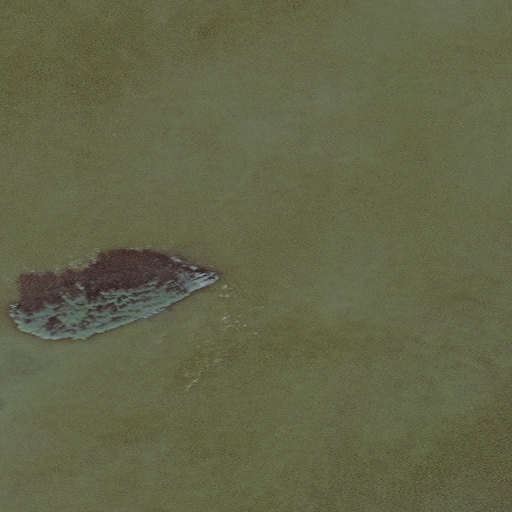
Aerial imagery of island in Alaska named Grass Island containing only unknown